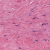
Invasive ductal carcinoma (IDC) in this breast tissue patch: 0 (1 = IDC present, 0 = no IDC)